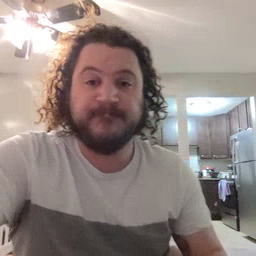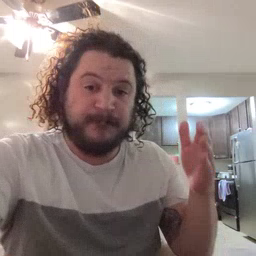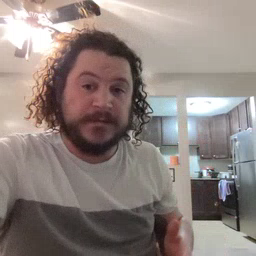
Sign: beside